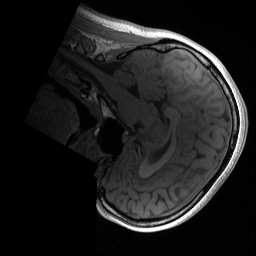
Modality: T1w
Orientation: sagittal
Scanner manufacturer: siemens
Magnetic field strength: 3 T
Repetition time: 2 s
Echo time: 0.0022 s